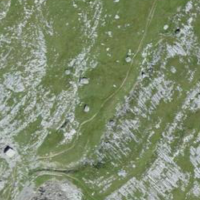
EUNIS habitat code: 26
Species observed at this site:
Pyrrhocorax graculus